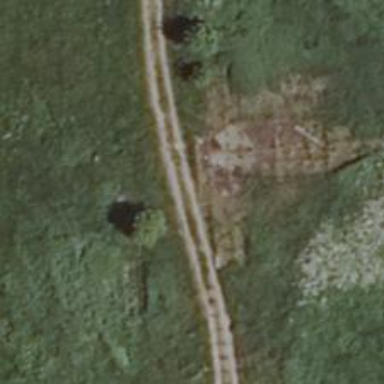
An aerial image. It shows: Track road with grade4 tracktype.